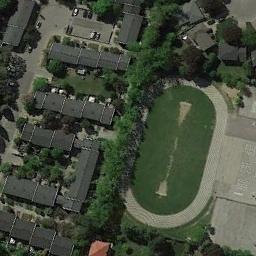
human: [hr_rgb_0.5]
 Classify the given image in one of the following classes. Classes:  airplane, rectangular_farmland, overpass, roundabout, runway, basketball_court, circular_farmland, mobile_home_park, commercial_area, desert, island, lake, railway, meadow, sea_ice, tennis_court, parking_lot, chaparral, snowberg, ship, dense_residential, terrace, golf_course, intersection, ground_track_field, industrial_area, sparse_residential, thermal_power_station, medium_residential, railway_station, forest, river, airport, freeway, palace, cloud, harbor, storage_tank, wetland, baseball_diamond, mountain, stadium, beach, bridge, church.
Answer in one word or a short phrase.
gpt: ground_track_field